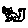
Label: cat